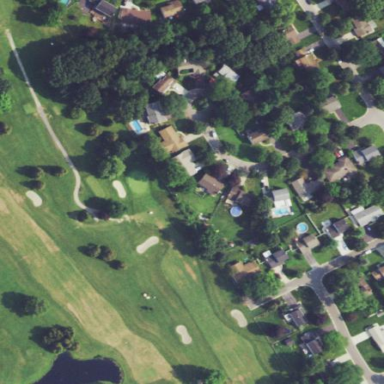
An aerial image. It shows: Grassy area designated as golf fairway.